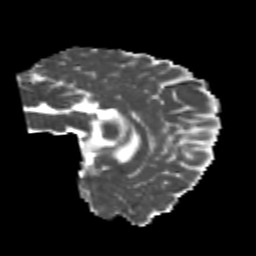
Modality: MD
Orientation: sagittal
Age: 23
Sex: female
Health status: healthy
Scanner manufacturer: philips
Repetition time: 7.386 s
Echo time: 0.08599 s